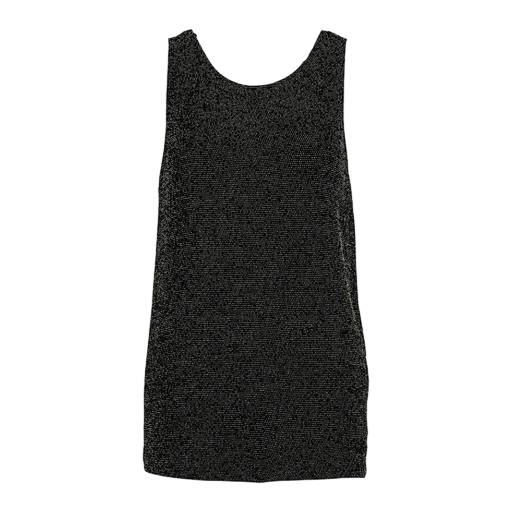
black textured tank, black sleeveless bouclé top, black heathered tank, white background